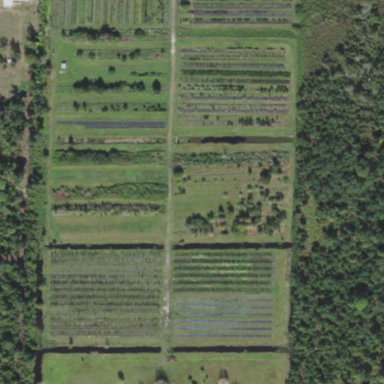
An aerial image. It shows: Plant nursery cultivating trees.